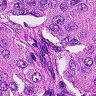
Metastatic tissue present: yes